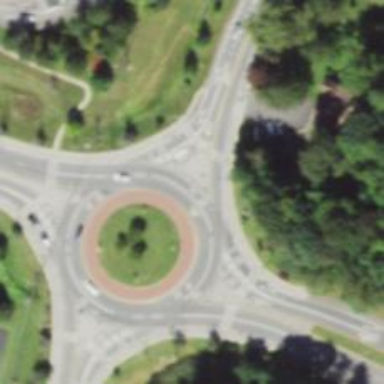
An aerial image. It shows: Primary highway with roundabout junction. The road is expressway.